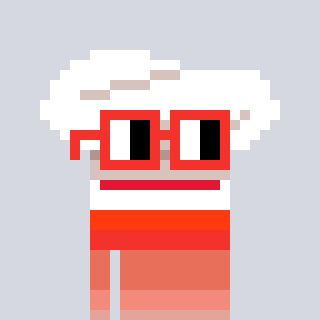
a pixel art character with square red glasses, a chef hat-shaped head and a foggrey-colored body on a cool background